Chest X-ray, AP view. Patient: 46 years old, sex M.
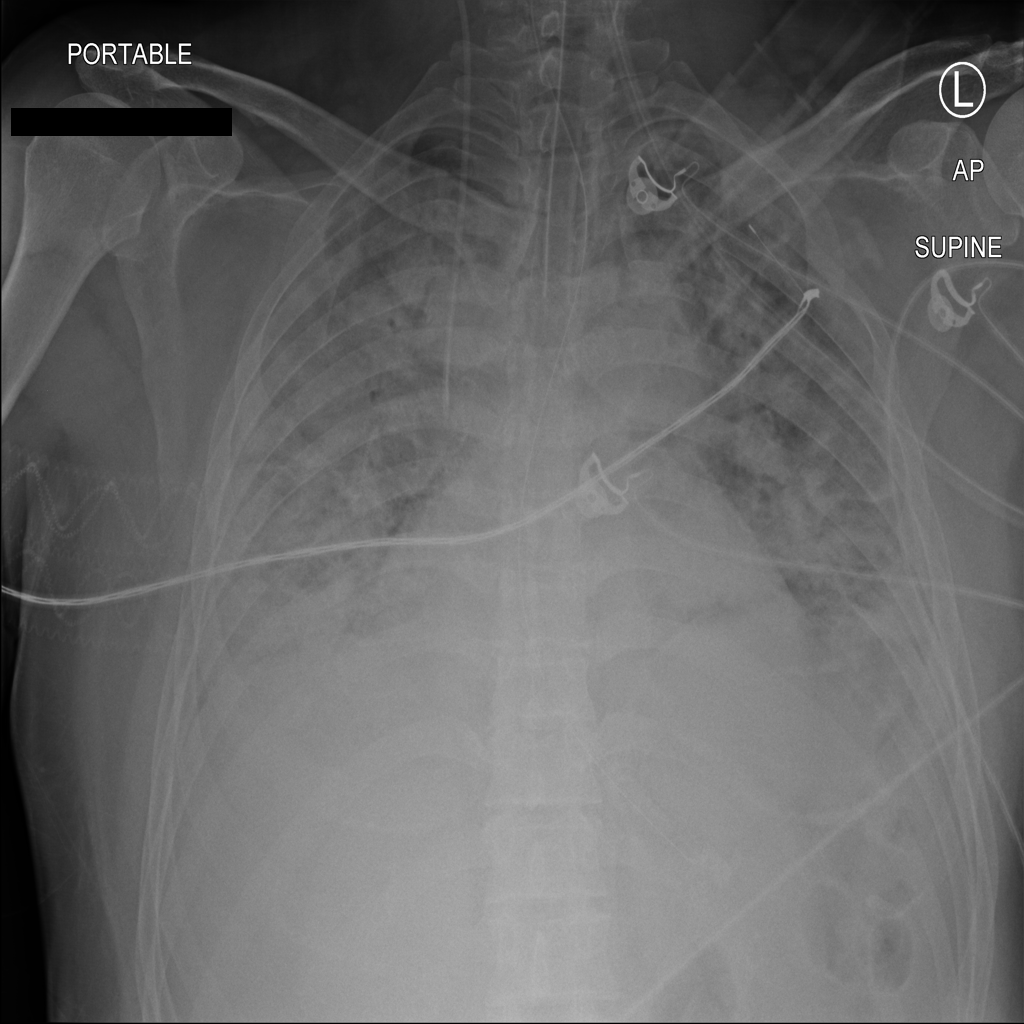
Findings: No Finding